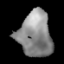
Tissue: lung
Cell type: T cells
Senescence score: 0.2158
Nuclear area (px): 1475
Mean DAPI intensity: 138.579